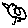
Label: bird